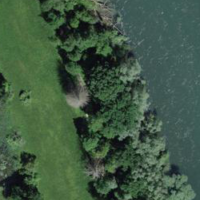
EUNIS habitat code: 24
Species observed at this site:
Milvus milvus
Coreus marginatus
Ciconia ciconia
Pisaura mirabilis